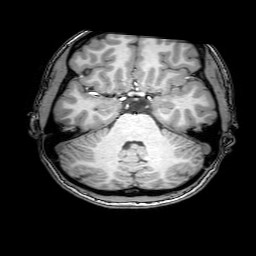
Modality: T1w
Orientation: coronal
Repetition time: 0.00828 s
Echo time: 0.00388 s